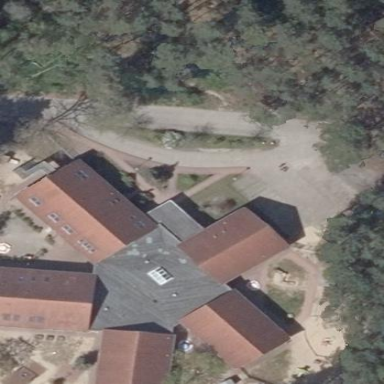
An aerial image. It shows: Kindergarten building.